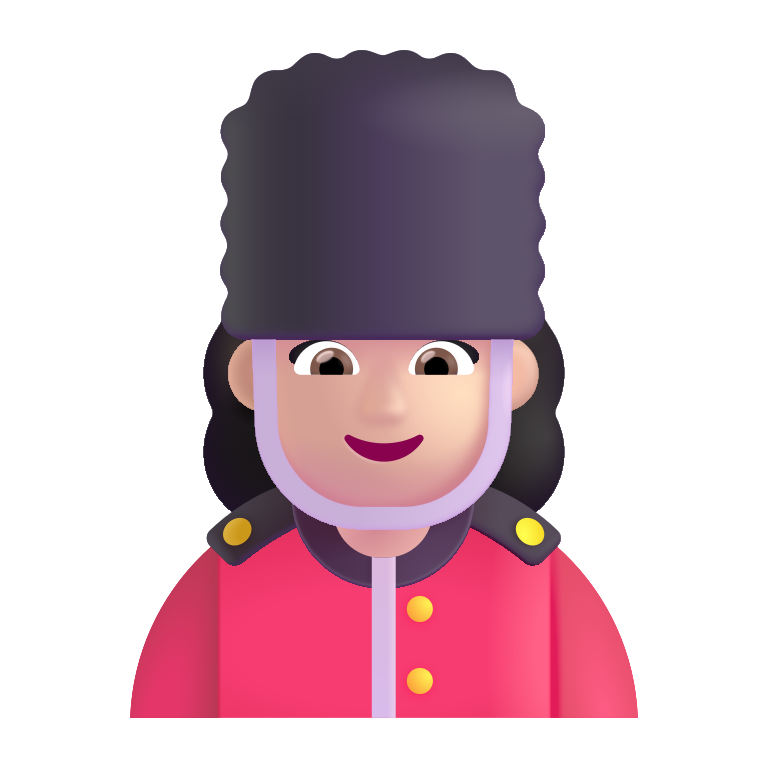
woman guard color light